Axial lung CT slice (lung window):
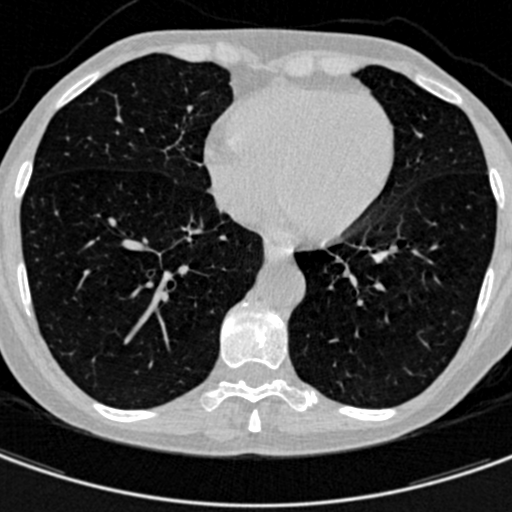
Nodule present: no